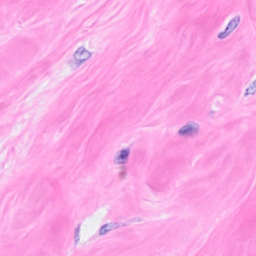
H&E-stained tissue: Breast